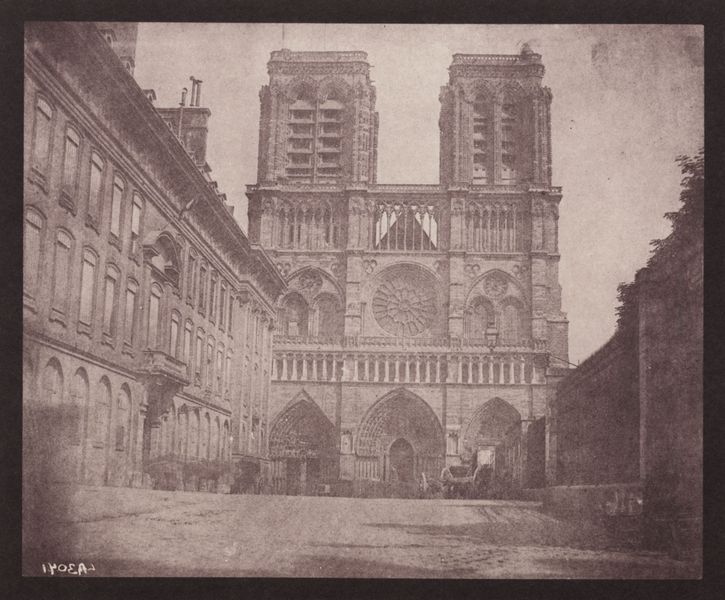
Titel: Kathedrale von Nôtre-Dame
Künstler: William Henry Fox Talbot
Standort: Lacock (UK)
Institution: Sammlung Lacock
Schlagwörter: himmel, laub, schatten, weiß, stadt, fenster, frankreich, grau, paris, schwarz, strasse, säulen, tür, gebäude, haus, rose, alt, wand, architektur, barock, büsche, kirche, gotik, kamin, rund, schornstein, turm, skulptur, bogen, fassade, türen, mauer, vergilbt, hof, kutsche, platz, sepia, rundbogen, wagen, tor, galerie, foto, fotografie, photographie, eingang, eingänge, innenhof, ruine, religion, türme, rundfenster, torbogen, dom, schwarz weiss, spiegelverkehrt, münster, kathedrale, photo, portal, tore, portale, archivolten, gotisch, reims, rosette, spitzbogen, spitzbögen, portikus, romanik, doppelturm, etagen, unfertig, lanzettfenster, basilika, gallerie, historisch, bauwerk, notre dame, außenansicht, hauptfassade, zweiturmfassade, vorplatz, bogengang, blendbogen, westfassade, bogenfenster, fensterrose, gewände, biforien, medaillons, chamois, kultur, dia, pialster, gewändeportal, prtal, kam,ine, notre dame de paris, ruem, kathdrale, portalskulptur, gewändeportale, skulpturenportal